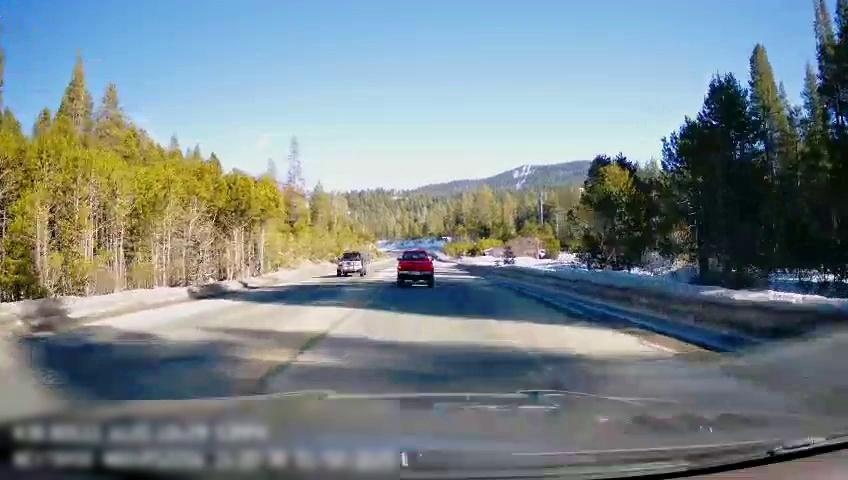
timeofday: Day
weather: Sunny
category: Drivable Space
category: Vehicles | Truck
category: Vehicles | SUV